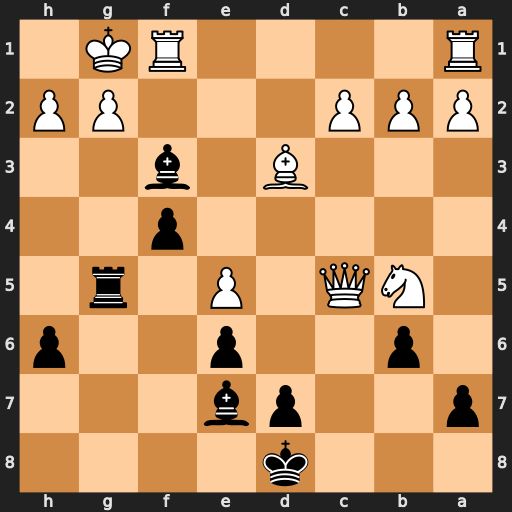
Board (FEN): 3k4/p2pb3/1p2p2p/1NQ1P1r1/5p2/3B1b2/PPP3PP/R4RK1
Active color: b
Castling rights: -
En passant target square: -
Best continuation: Bxc5+ Rf2 Rxg2+